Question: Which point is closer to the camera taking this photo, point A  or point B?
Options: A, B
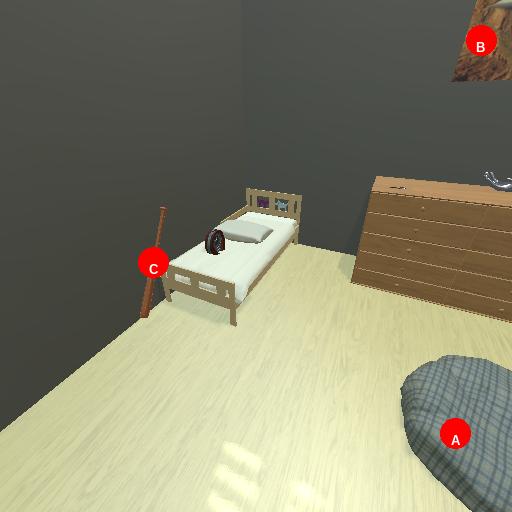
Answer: A